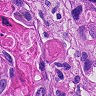
Metastatic tissue present: yes